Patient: sex M, age 52
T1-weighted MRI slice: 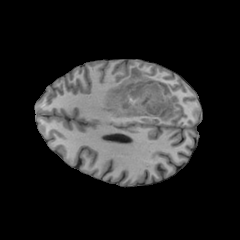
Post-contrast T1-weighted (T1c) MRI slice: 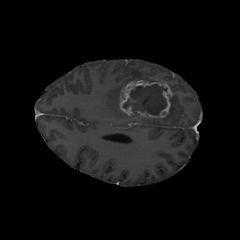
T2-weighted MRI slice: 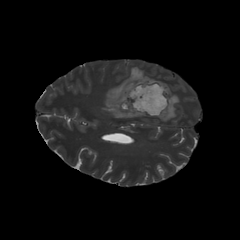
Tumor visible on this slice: yes
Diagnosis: Glioblastoma, IDH-wildtype
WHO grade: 4